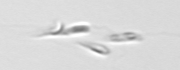
Label: Dinobryon